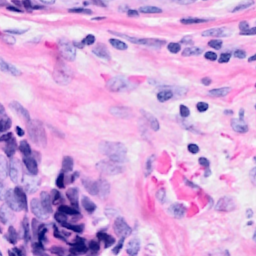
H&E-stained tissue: Breast